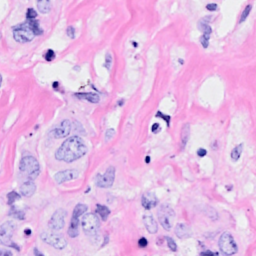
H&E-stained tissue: Breast